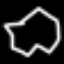
Label: octagon